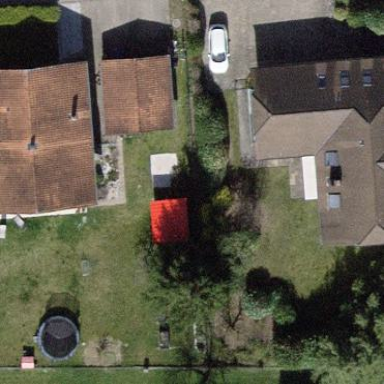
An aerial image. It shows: Simple house.